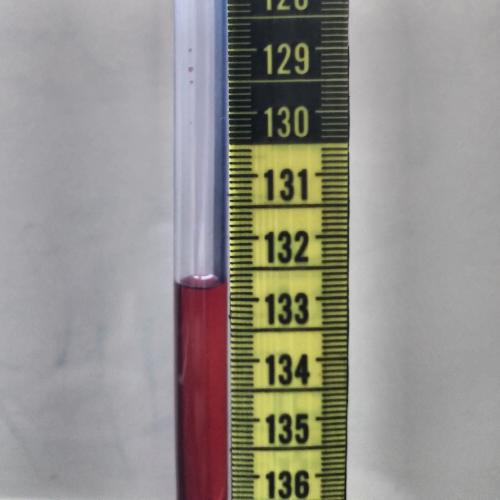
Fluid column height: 132.8 cm